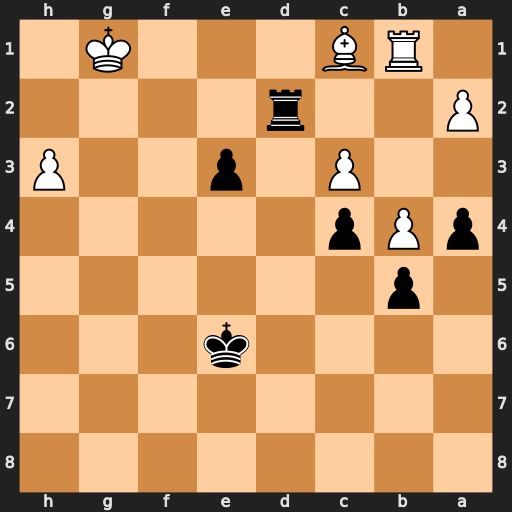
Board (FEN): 8/8/4k3/1p6/pPp5/2P1p2P/P2r4/1RB3K1
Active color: b
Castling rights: -
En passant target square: -
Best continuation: Rd1+ Kg2 e2